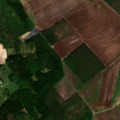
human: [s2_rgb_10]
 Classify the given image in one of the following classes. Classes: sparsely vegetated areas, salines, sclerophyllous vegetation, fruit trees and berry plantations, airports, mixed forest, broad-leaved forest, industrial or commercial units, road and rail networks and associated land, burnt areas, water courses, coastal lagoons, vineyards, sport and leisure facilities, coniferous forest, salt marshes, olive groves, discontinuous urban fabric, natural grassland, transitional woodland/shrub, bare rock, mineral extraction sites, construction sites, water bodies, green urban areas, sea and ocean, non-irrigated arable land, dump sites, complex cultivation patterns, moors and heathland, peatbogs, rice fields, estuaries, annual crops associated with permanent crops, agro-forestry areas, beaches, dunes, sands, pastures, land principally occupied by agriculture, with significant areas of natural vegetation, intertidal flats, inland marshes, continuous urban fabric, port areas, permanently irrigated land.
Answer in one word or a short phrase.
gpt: non-irrigated arable land, land principally occupied by agriculture, with significant areas of natural vegetation, mixed forest